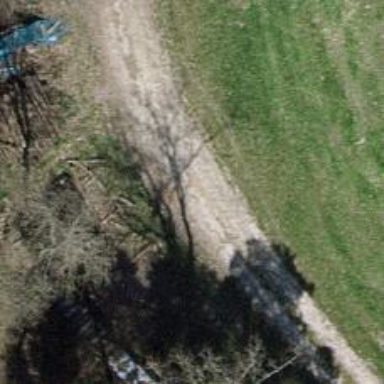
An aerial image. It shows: Well-maintained track road of grade 1.